Field crop: tomato
Growth stage: 1
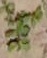
Species: portulaca